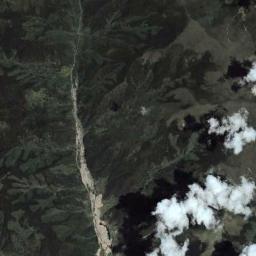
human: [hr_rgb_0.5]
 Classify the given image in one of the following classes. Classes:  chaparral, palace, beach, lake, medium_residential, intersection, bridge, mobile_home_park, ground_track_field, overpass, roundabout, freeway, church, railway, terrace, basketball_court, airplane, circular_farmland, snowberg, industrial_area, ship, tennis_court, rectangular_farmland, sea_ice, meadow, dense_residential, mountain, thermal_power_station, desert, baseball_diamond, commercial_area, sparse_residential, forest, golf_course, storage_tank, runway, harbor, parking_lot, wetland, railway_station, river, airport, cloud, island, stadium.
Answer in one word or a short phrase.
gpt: cloud